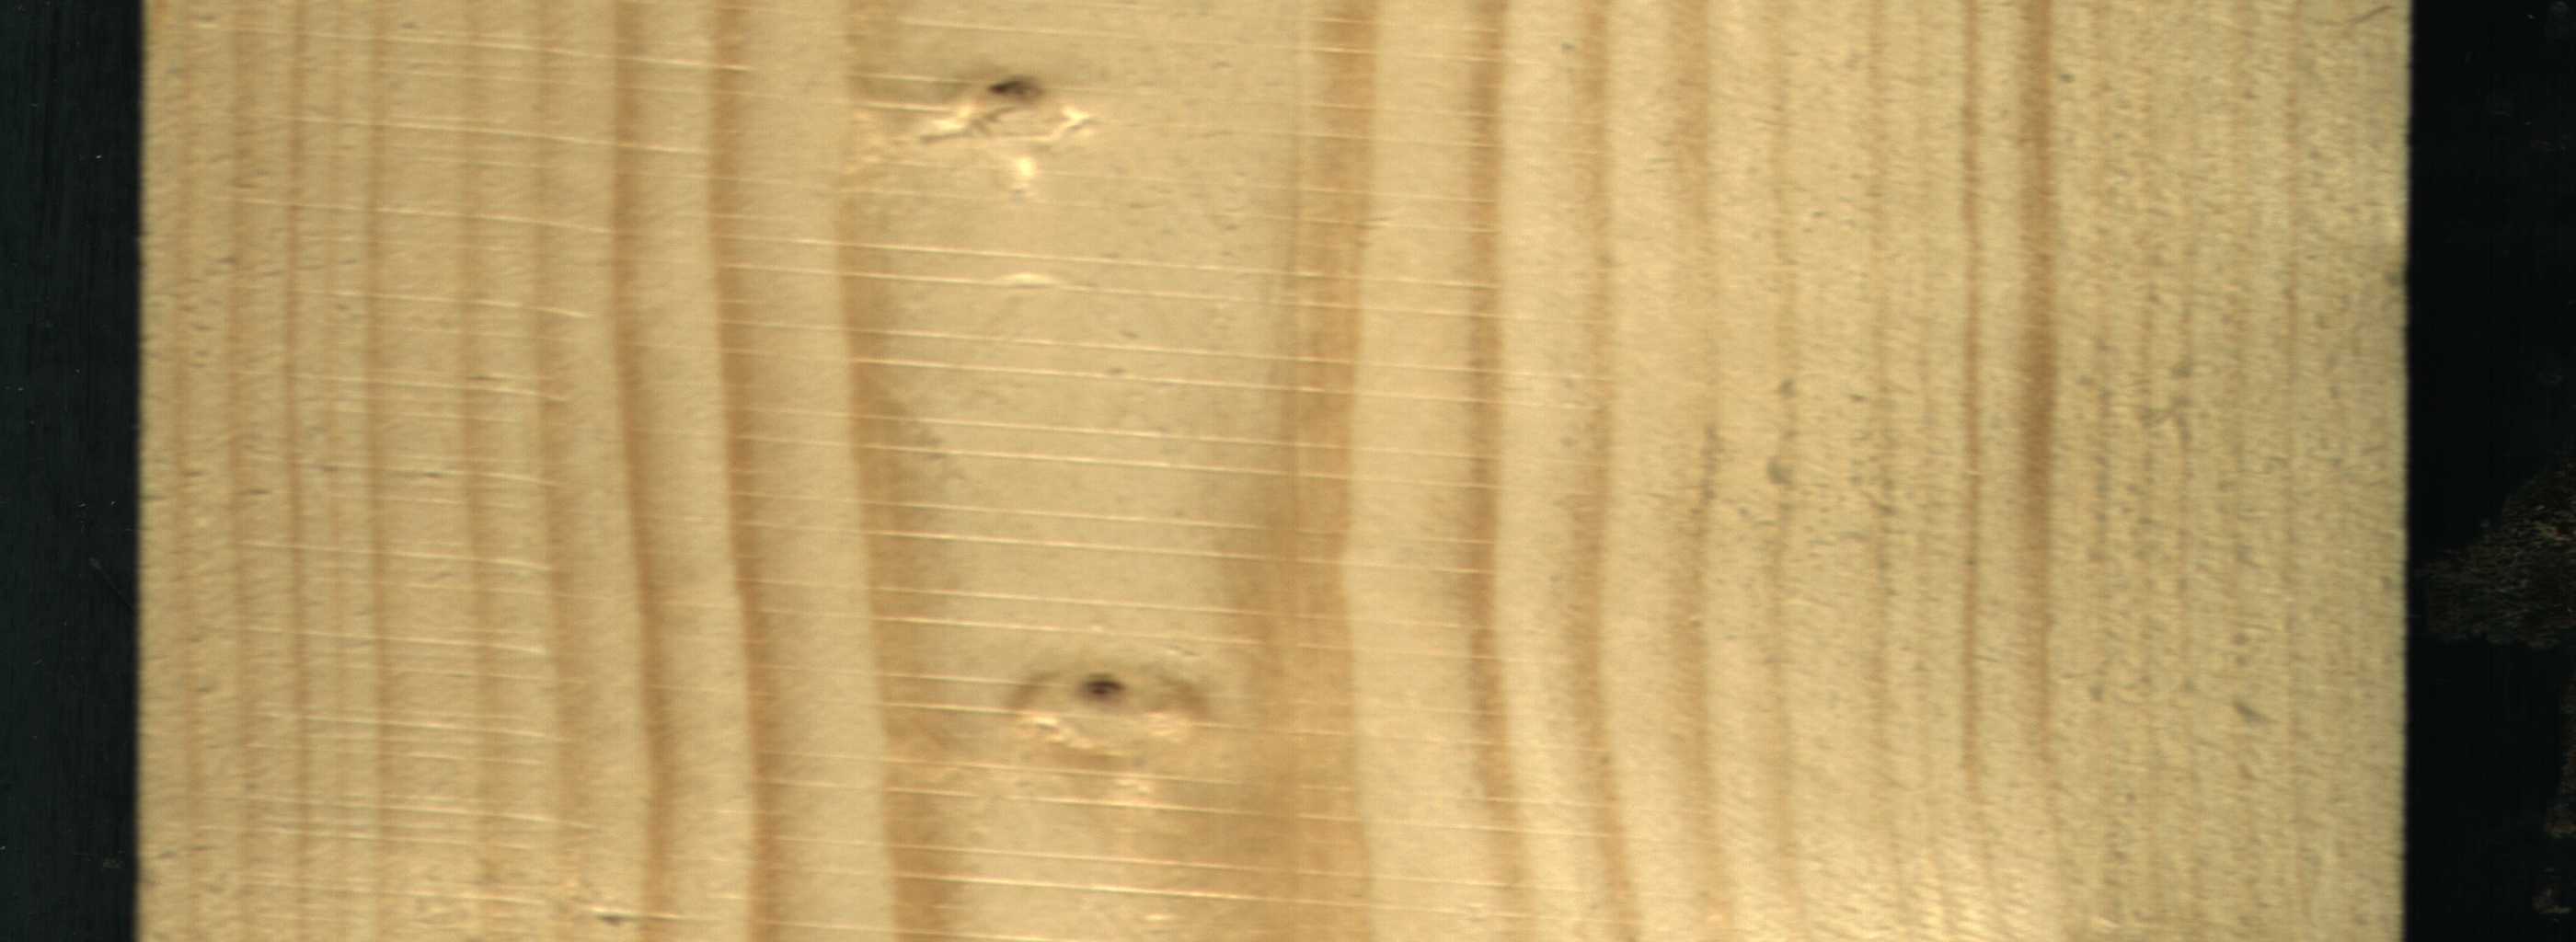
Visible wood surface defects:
Live_Knot
Live_Knot